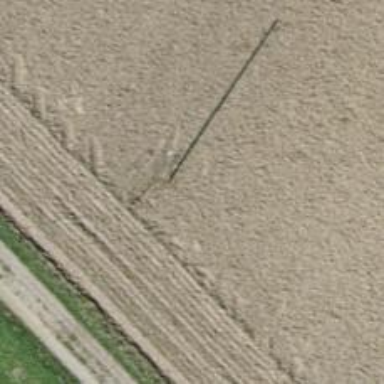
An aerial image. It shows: Power pole.